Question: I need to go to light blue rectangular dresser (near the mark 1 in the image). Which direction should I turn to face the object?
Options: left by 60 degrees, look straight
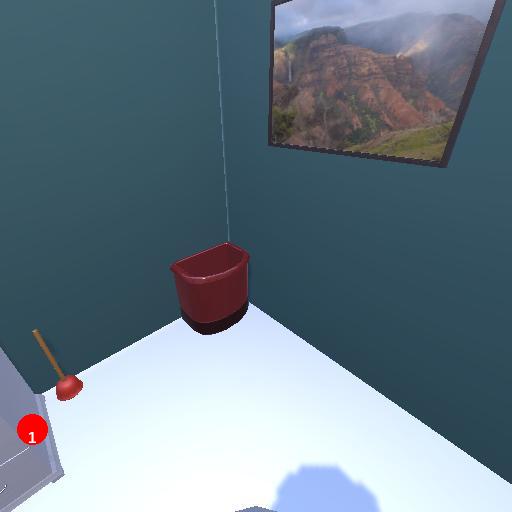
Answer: left by 60 degrees